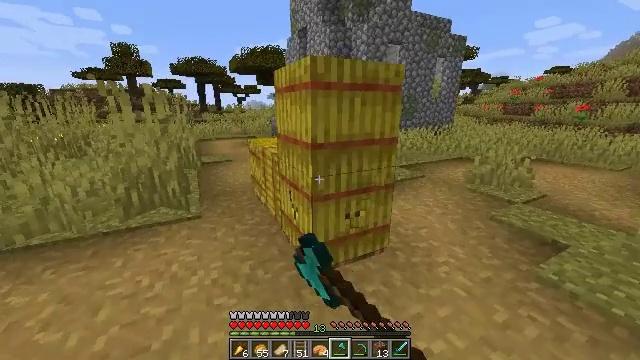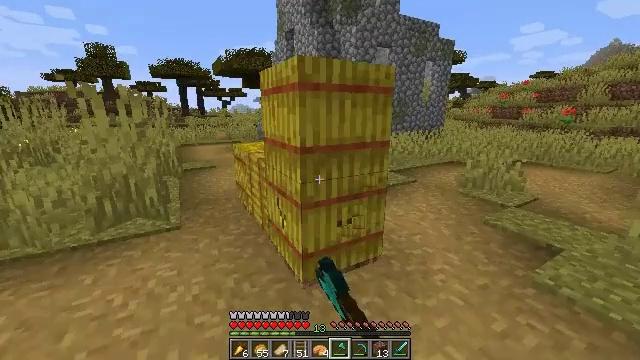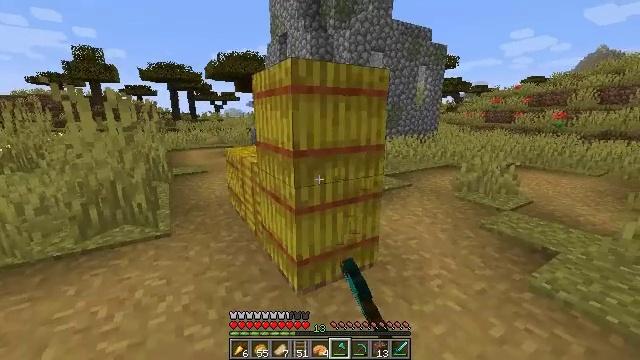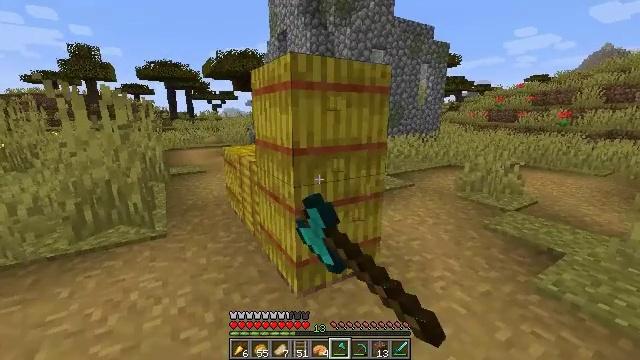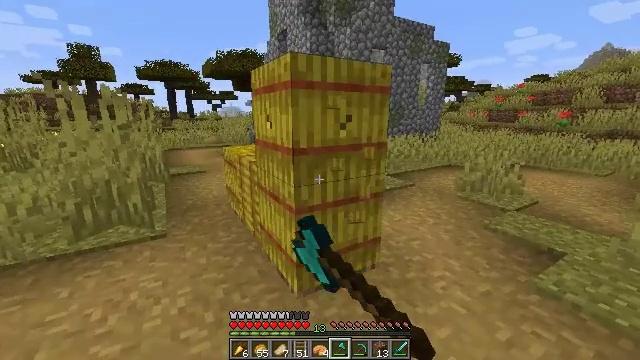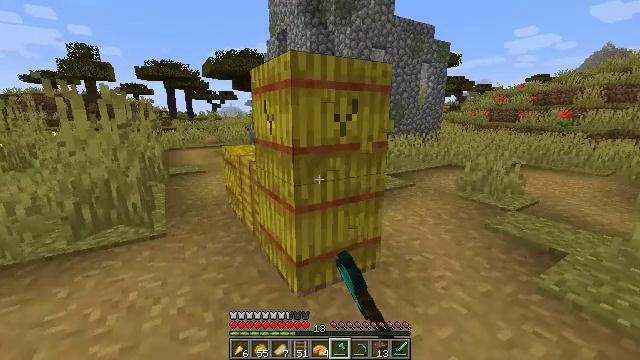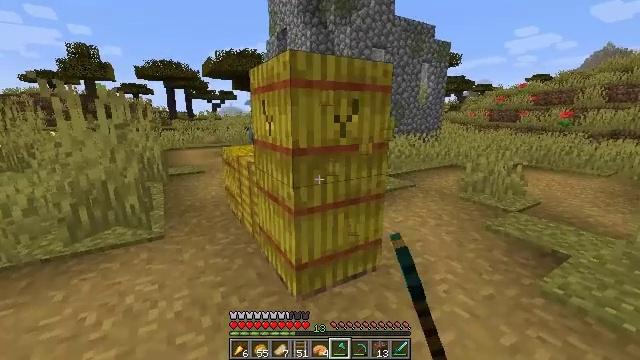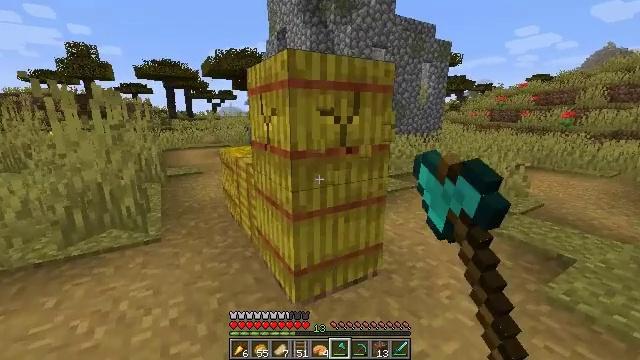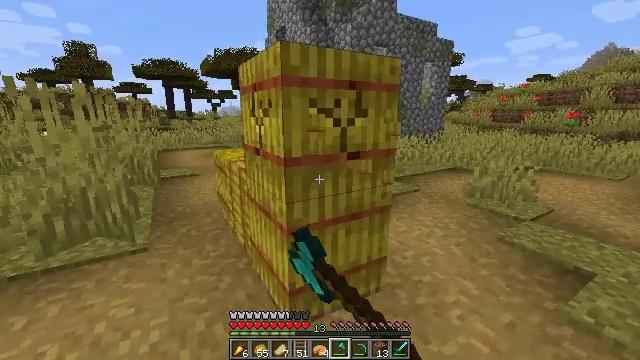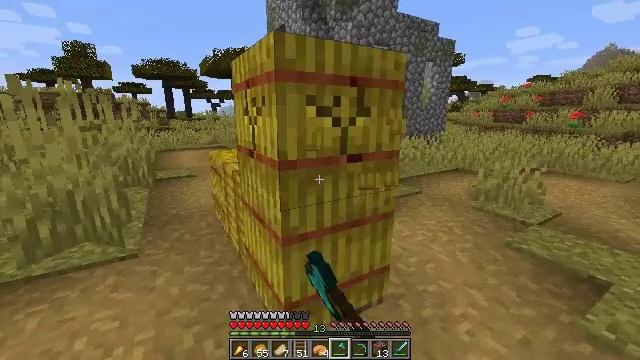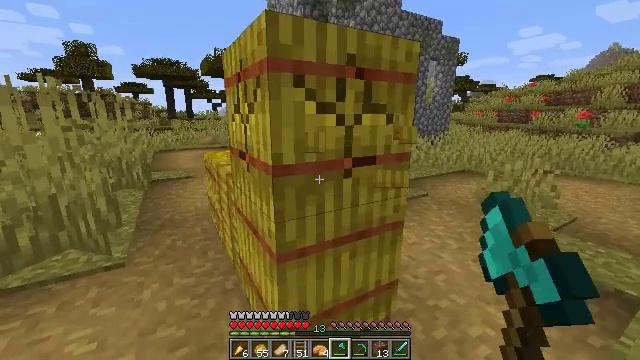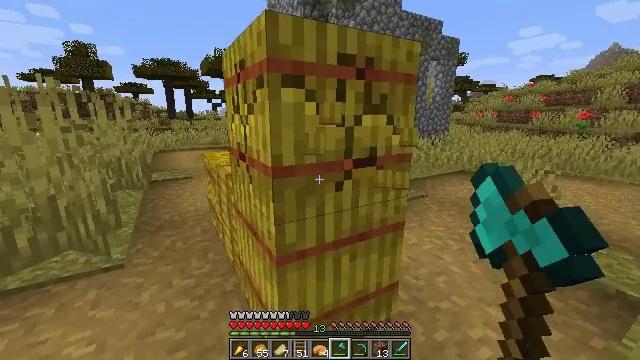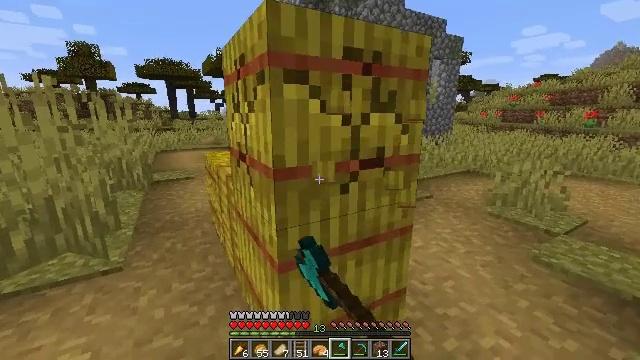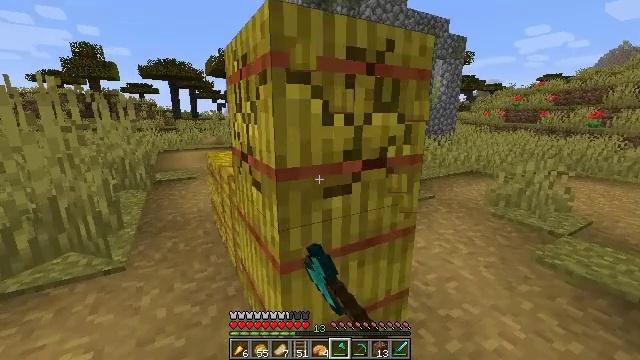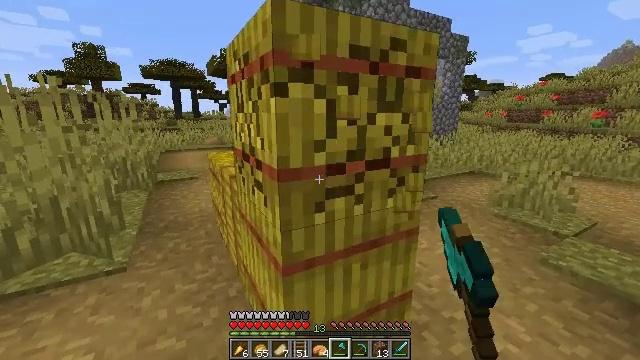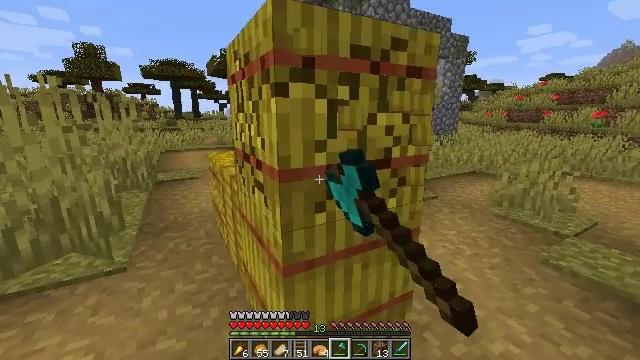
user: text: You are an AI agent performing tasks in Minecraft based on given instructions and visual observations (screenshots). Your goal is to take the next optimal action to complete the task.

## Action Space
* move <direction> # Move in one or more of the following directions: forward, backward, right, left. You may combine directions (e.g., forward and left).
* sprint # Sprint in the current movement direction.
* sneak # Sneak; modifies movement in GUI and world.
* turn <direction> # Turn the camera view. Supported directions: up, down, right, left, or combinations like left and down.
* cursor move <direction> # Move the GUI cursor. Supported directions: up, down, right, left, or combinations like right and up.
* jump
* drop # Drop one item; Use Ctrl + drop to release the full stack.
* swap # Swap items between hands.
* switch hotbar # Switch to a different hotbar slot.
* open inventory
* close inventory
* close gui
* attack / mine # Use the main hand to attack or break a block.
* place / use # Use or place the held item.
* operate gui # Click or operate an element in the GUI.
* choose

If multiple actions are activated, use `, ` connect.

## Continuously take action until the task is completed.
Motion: motion action
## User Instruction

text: Break the hay block to collect it.
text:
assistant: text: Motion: turn right and up, attack / mine
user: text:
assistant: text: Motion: turn right and up, attack / mine
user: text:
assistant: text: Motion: attack / mine
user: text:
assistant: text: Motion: attack / mine
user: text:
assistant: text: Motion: attack / mine
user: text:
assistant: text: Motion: move forward, attack / mine
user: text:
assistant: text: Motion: move forward, attack / mine
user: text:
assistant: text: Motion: move forward, attack / mine
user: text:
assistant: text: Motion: move forward, attack / mine
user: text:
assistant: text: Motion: attack / mine
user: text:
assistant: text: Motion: attack / mine
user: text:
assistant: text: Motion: attack / mine
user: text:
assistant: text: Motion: attack / mine
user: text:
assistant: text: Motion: attack / mine
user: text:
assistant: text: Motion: attack / mine
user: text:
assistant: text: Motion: attack / mine
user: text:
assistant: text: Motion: attack / mine
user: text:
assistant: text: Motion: attack / mine
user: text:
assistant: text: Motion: attack / mine
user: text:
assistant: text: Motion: attack / mine
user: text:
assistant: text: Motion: attack / mine
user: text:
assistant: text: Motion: attack / mine
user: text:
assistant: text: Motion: attack / mine
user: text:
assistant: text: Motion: turn down, attack / mine
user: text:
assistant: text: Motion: turn left and down, attack / mine
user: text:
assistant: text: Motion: turn down, attack / mine
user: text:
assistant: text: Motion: attack / mine
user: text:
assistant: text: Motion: attack / mine
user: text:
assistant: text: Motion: attack / mine
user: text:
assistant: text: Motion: attack / mine